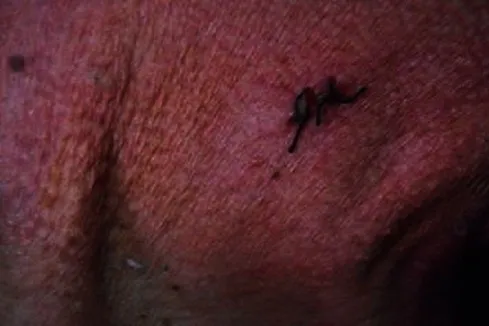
Multiple small yellowish papules organized in reticulated pattern in the lateral side of the neck.
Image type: medical_photograph (other_medical_photograph)